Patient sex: F
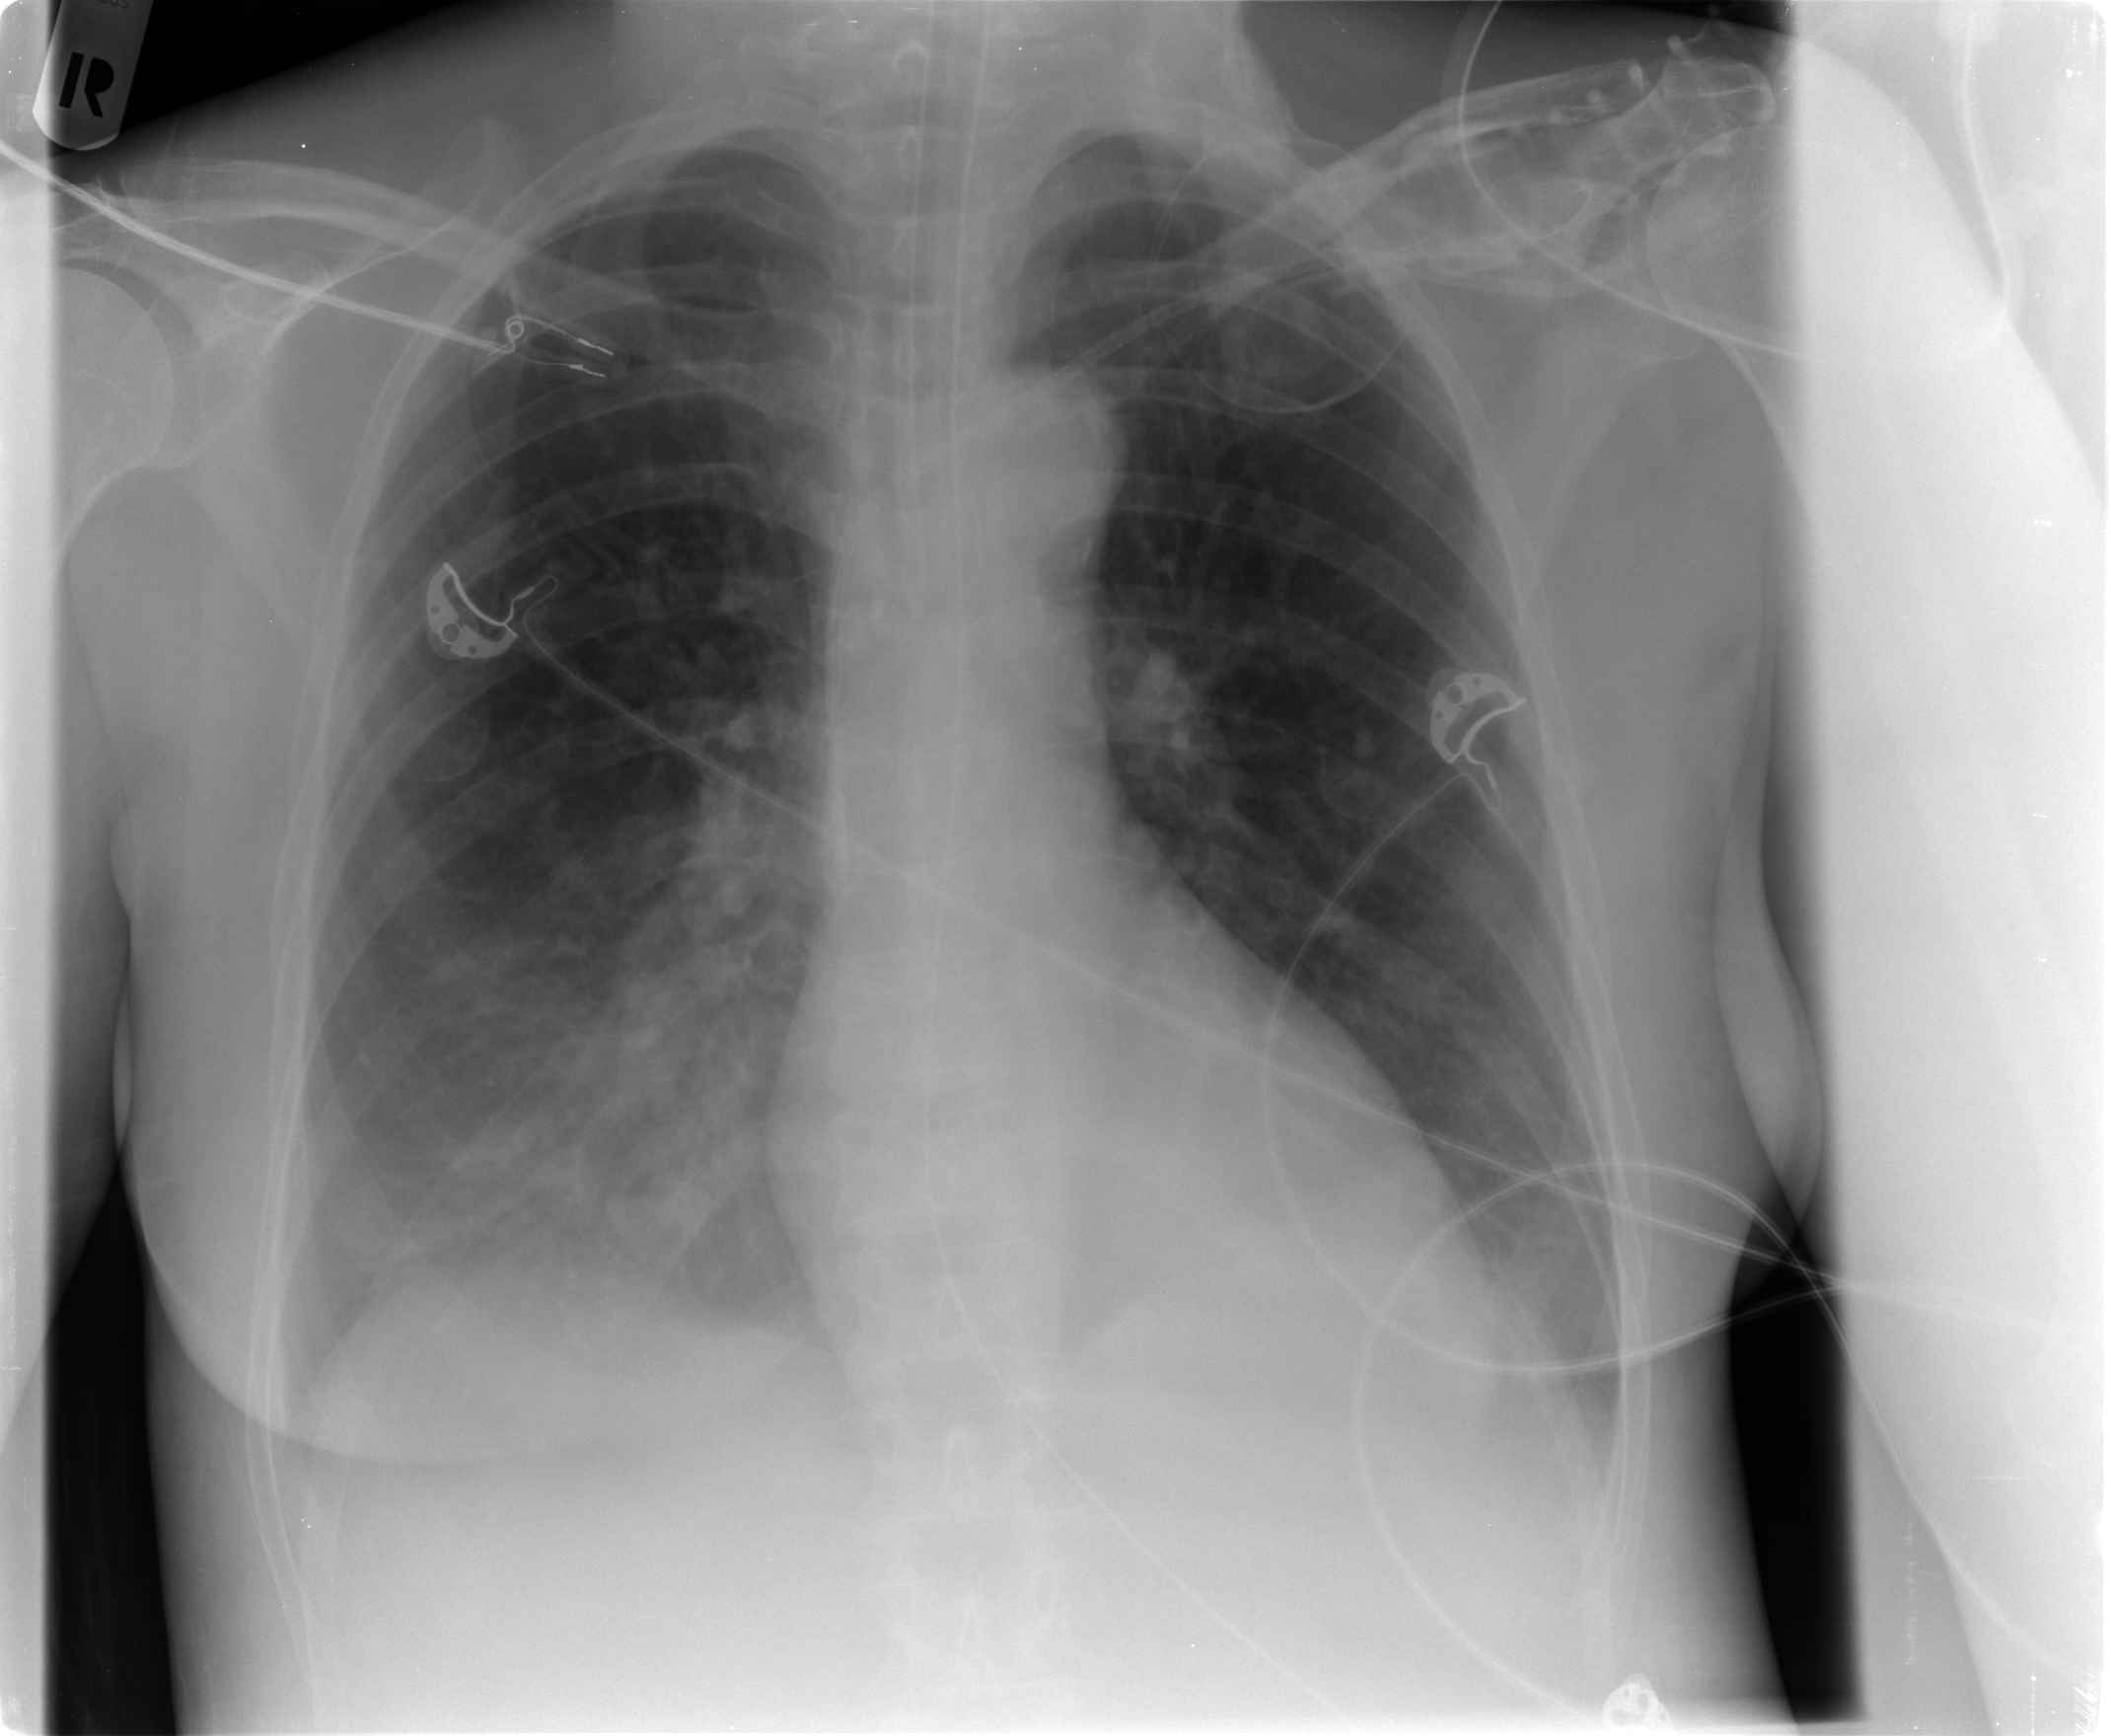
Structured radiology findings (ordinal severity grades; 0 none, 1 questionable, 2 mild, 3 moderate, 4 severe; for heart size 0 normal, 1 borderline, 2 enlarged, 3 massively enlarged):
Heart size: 0
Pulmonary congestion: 0
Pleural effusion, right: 2
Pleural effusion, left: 0
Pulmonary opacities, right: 3
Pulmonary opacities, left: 0
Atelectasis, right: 3
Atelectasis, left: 0